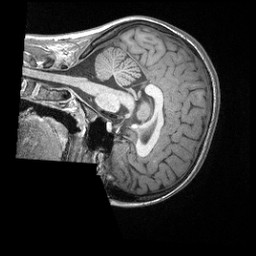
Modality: T1w
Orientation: sagittal
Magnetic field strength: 3 T